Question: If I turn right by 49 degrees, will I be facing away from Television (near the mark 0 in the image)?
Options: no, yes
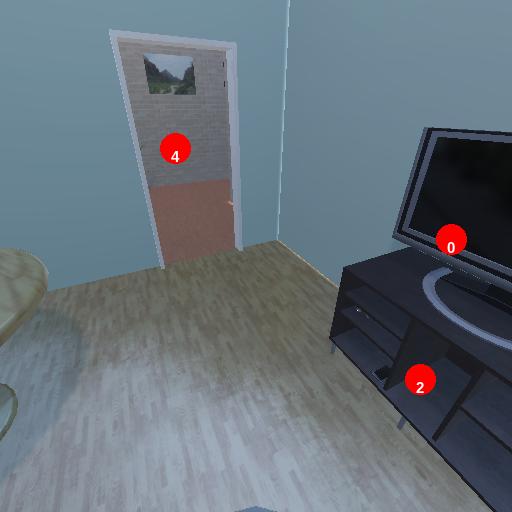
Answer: no